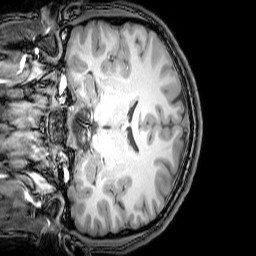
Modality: T1w
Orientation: coronal
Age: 24
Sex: male
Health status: healthy
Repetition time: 0.081 s
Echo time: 0.037 s